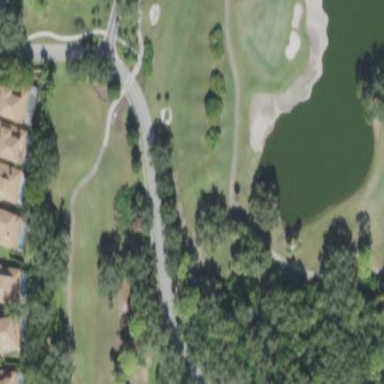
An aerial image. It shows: Area of rough grass used for golf.